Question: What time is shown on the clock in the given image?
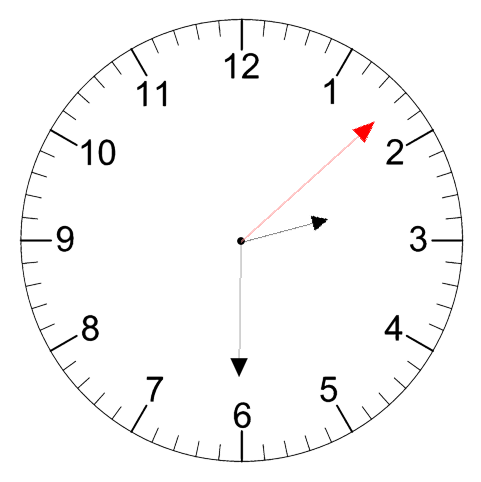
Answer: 02:30:08